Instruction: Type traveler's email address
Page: traveler
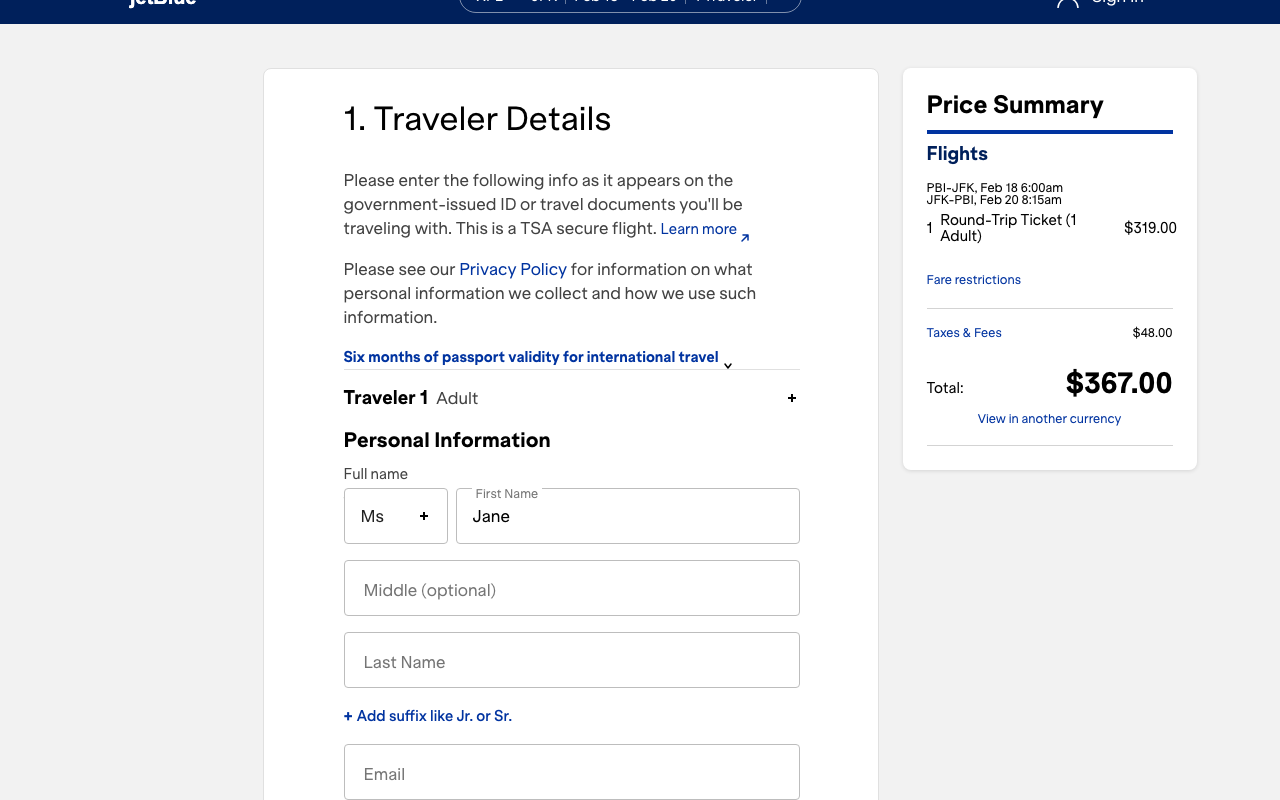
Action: type